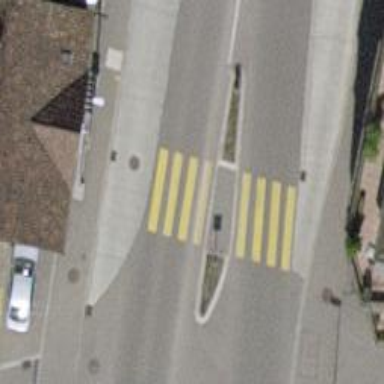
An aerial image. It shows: Marked zebra crossing with island.